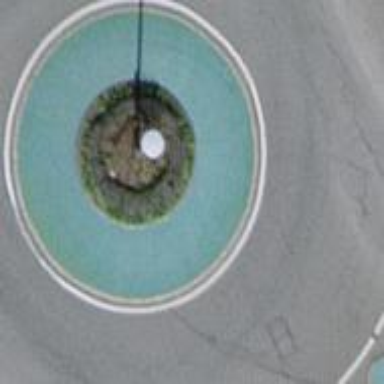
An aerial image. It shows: Tertiary road with asphalt surface leading to roundabout.